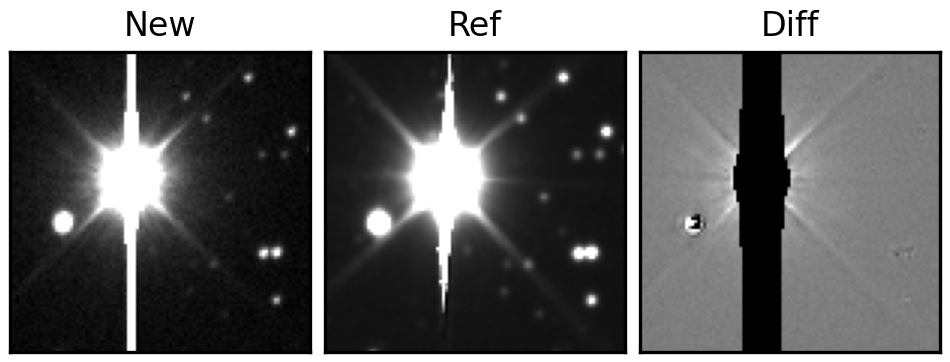
Label: bogus